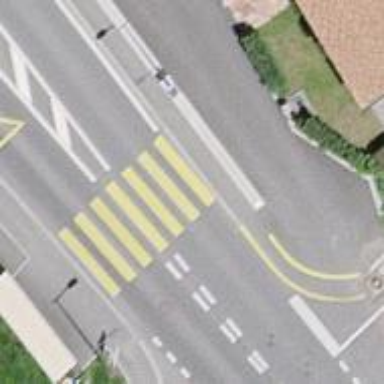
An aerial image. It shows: Uncontrolled zebra crossing on the road.